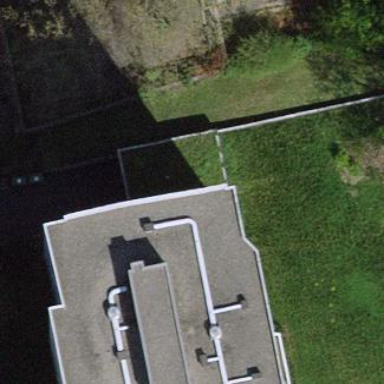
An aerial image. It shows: View of roof of building.